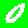
Digit: 0